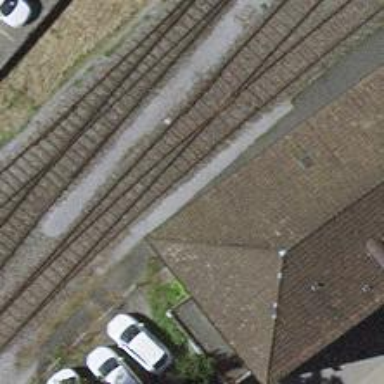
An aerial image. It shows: Railway switch.